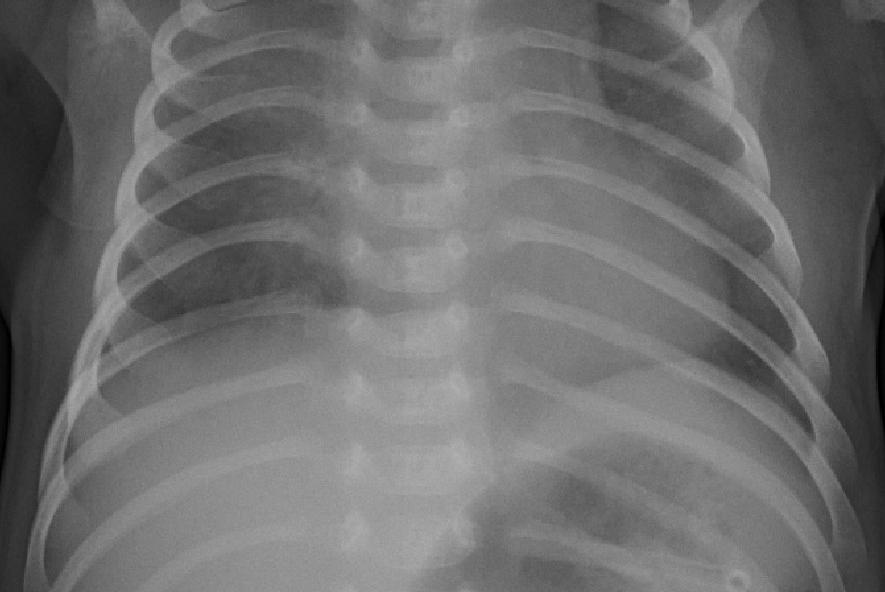
Diagnosis: PNEUMONIA